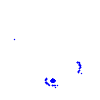
Particle: electron